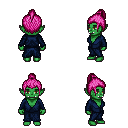
a pixel art fantasy rpg character, female body template, orc, green skin, blue robe, red pants, pink short topknot hairstyle, four views (front, back, left, right), 2x2 character sprite sheet, small pixel art, hard edges, no anti-aliasing